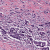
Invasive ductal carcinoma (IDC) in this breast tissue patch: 1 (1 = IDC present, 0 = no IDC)